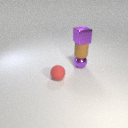
small brown rubber cylinder above small purple metal sphere